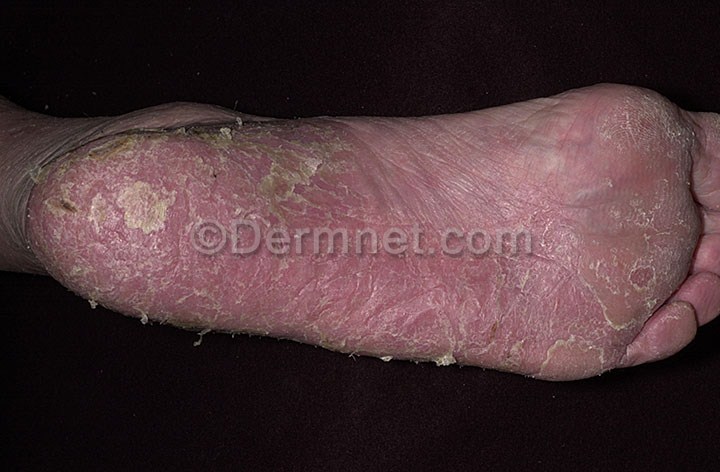
Disease: Eczema Photos